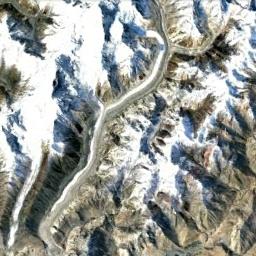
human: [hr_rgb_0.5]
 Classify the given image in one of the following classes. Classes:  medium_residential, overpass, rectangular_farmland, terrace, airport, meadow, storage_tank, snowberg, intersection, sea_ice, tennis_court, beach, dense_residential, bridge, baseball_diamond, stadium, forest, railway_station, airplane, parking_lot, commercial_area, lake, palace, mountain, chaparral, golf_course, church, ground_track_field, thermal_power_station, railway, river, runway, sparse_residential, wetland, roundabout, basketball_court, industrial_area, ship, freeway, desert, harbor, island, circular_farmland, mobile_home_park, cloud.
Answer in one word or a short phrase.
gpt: snowberg